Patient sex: F
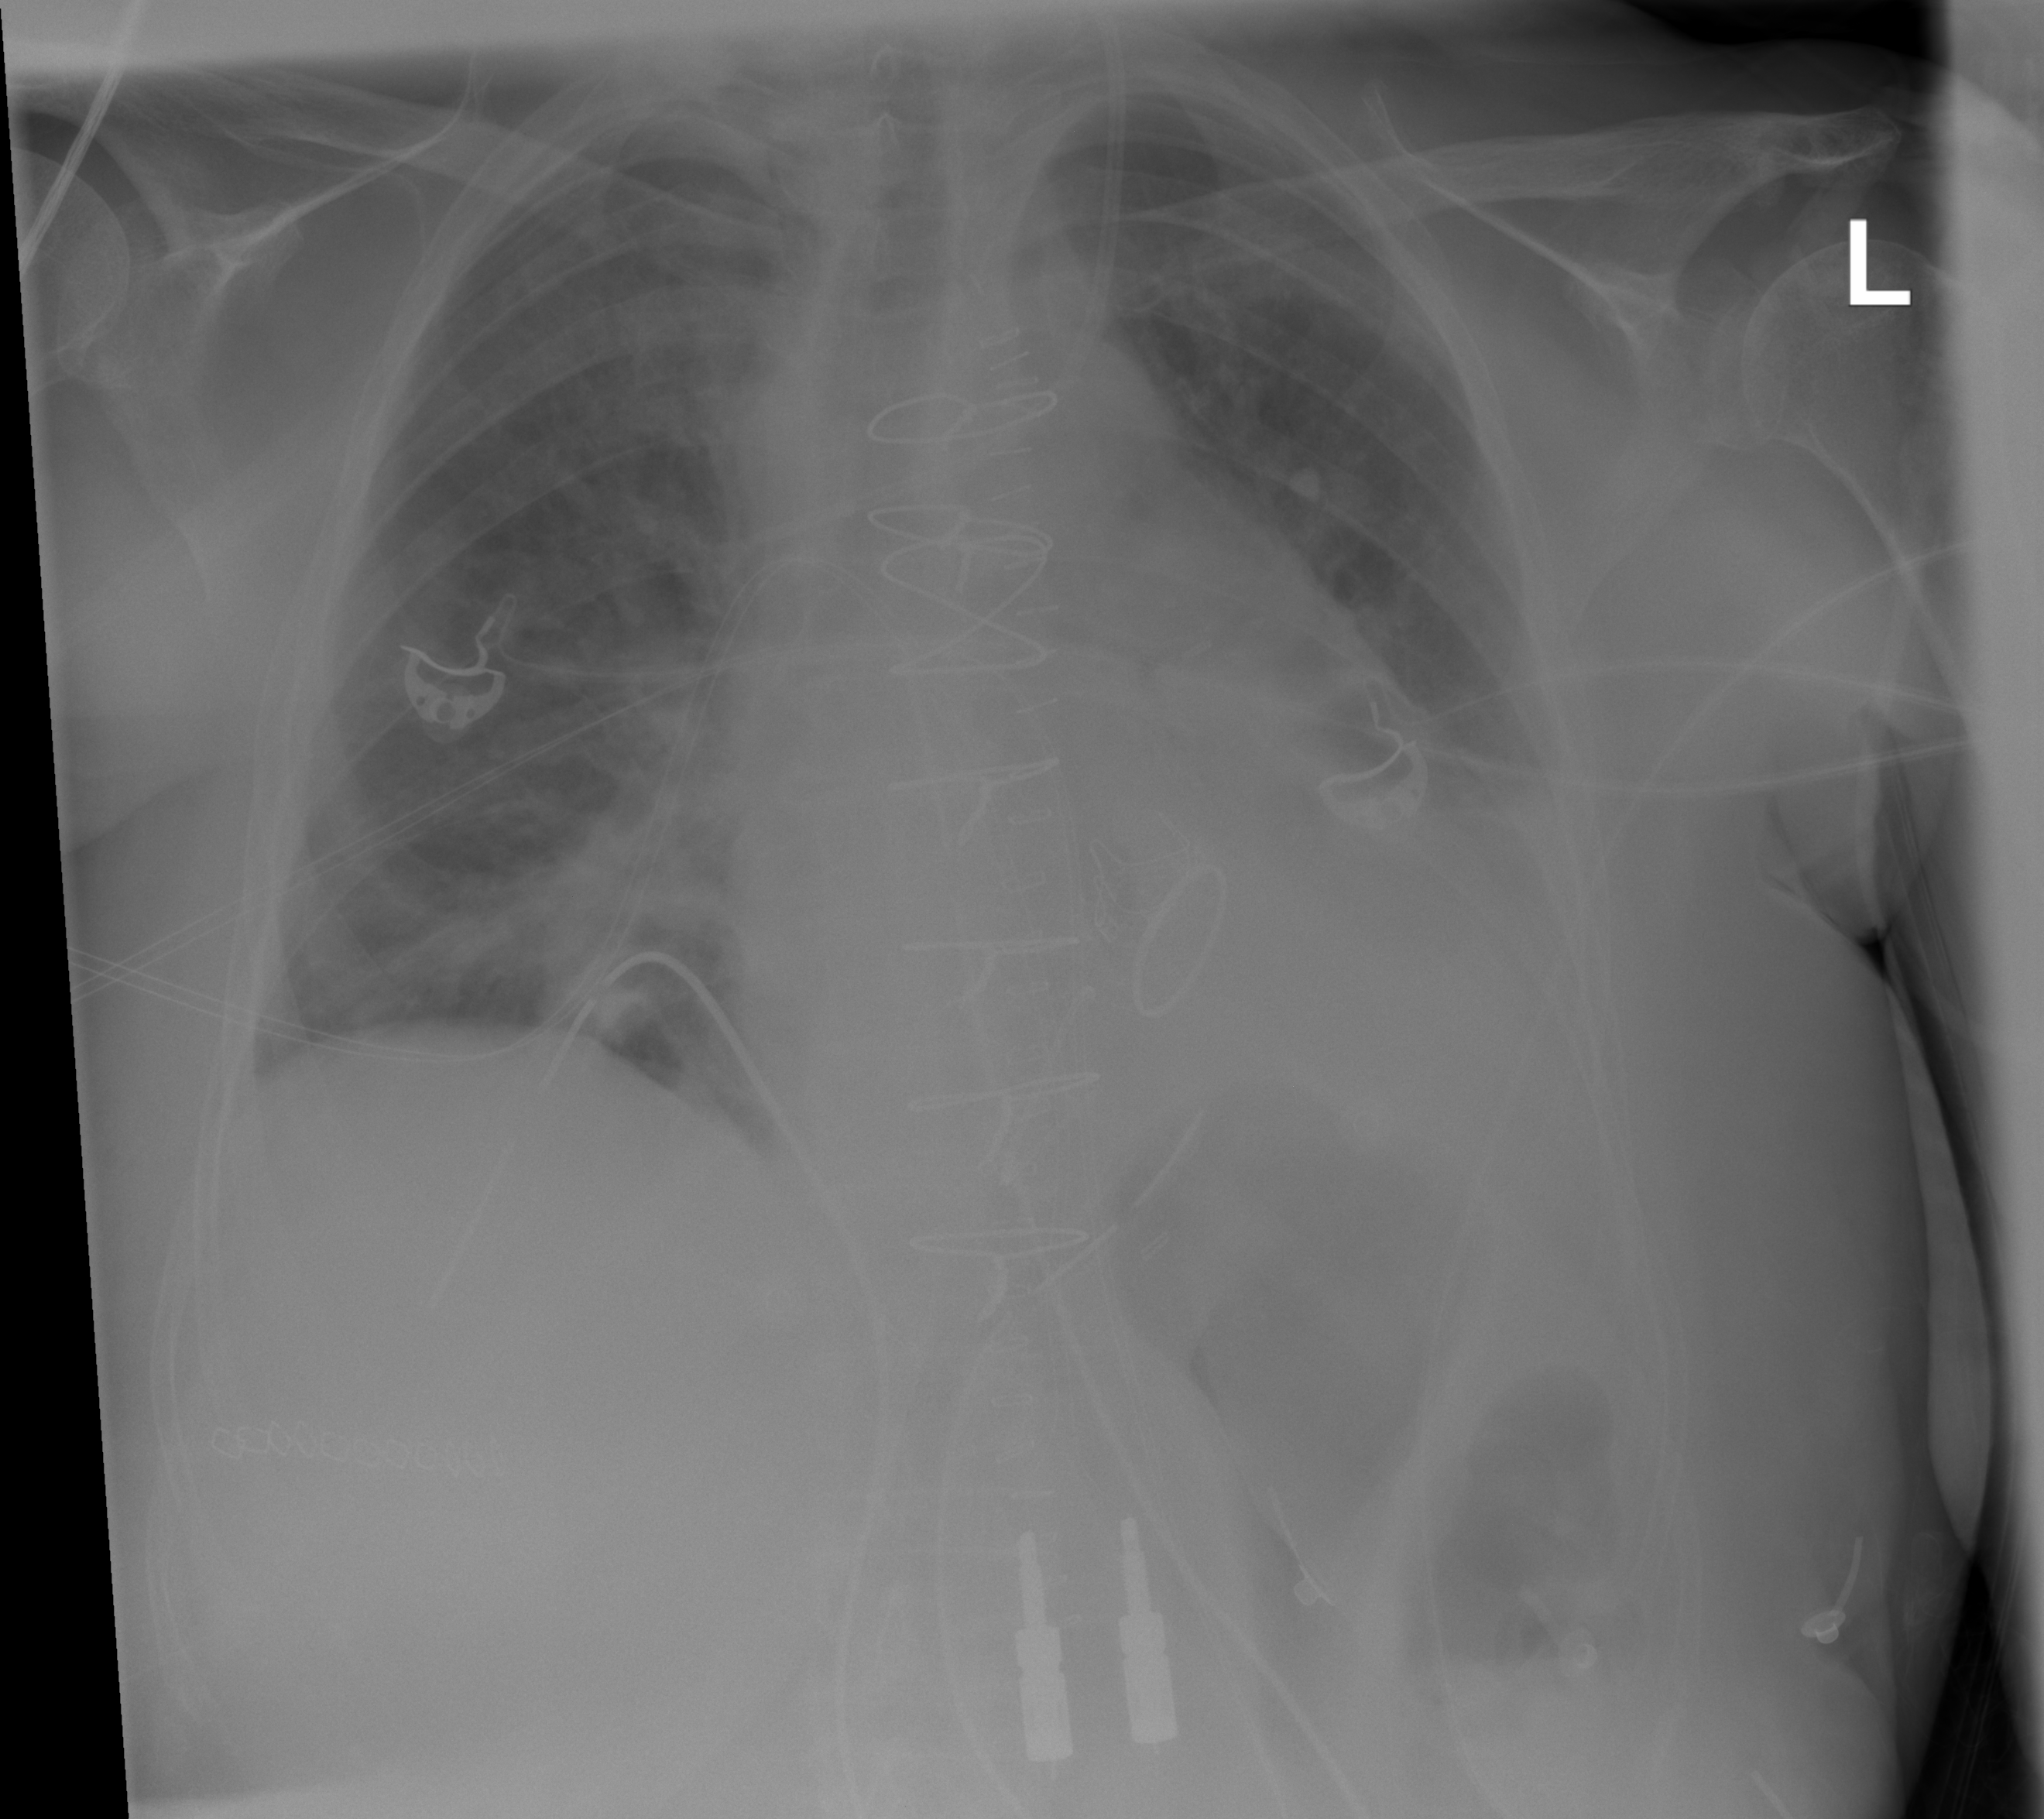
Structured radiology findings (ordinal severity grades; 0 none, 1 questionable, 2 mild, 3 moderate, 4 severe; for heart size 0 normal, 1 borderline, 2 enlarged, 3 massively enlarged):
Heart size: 2
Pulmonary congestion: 2
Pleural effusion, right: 0
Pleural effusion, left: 0
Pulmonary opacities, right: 1
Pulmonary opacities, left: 0
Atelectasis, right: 2
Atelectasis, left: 0